Question: I need to create a list menu where each item, when selected, will open a sub area with others controls (see the example image):

I have two possible solutions in my mind:
- -
What do you think would be more elegant? Do you have other/better solutions?
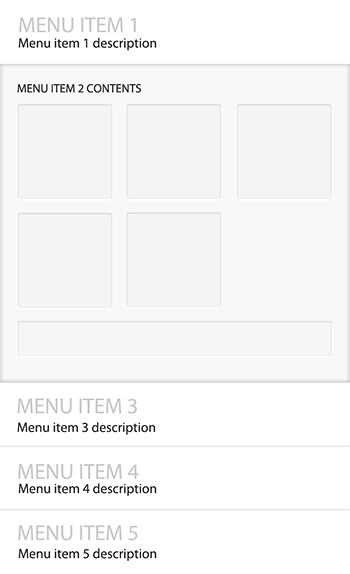
Answer: You can use ListView as well as ExpandableListView to achive your requirent.

I have done some thing by using ListView and slide animation that suits your requirement.
For Complete reference go through my Android blog
<URL>
Thanks,